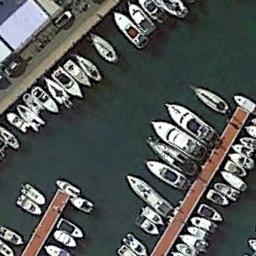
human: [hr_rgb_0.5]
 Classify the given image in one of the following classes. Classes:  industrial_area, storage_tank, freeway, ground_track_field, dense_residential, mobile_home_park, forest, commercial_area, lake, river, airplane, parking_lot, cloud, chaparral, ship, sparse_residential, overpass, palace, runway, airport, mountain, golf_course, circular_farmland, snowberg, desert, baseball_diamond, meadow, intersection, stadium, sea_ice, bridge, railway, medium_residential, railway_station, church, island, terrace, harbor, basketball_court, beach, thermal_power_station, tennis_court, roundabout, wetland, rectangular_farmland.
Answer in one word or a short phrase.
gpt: harbor